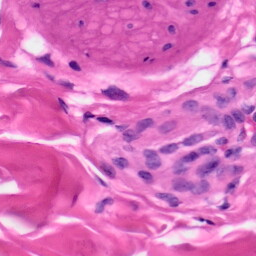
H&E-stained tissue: Skin